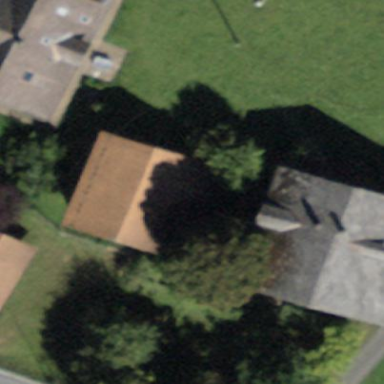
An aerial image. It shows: Barn.